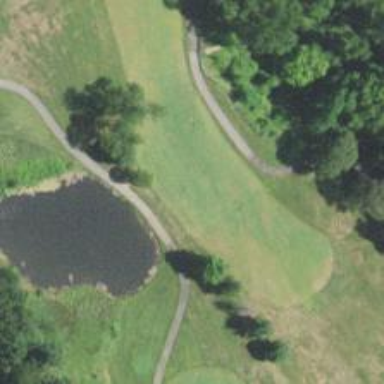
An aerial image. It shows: Golf hole.